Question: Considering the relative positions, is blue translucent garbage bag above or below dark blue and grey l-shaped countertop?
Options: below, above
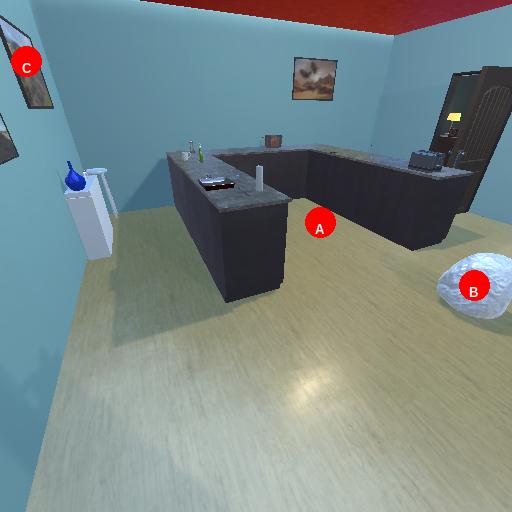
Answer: below